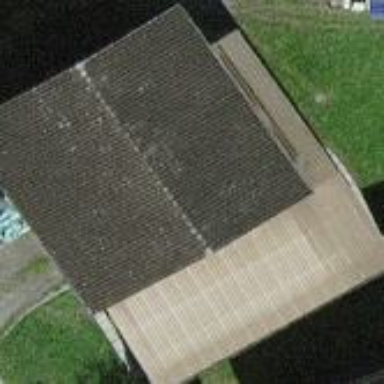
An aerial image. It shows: Shed building.